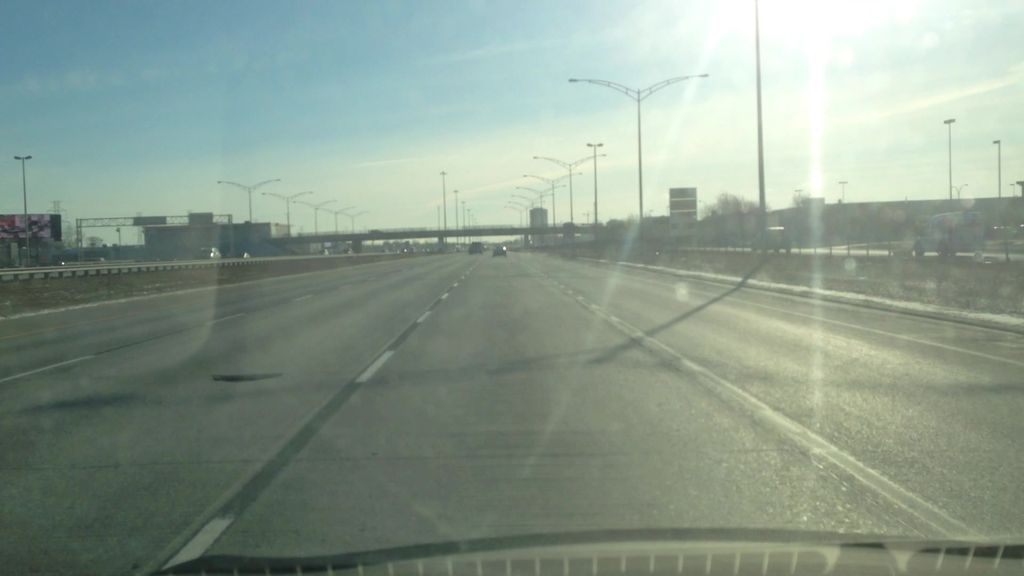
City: montreal